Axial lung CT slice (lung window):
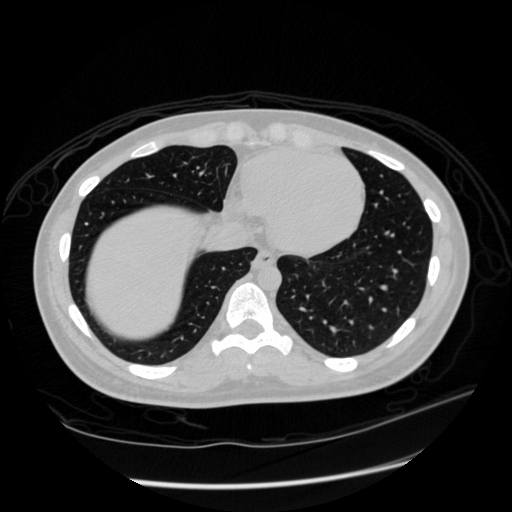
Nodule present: no